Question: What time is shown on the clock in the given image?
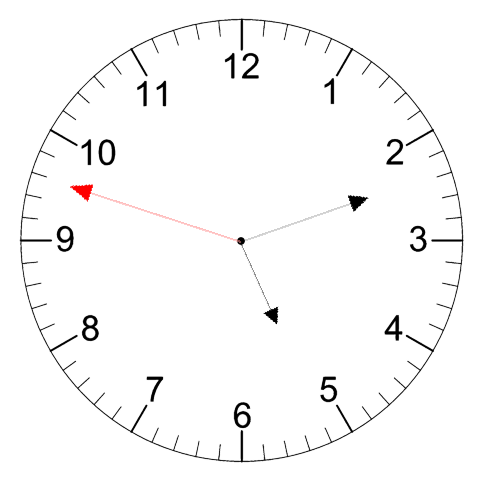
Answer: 05:11:48